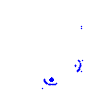
Particle: electron